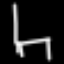
Label: chair